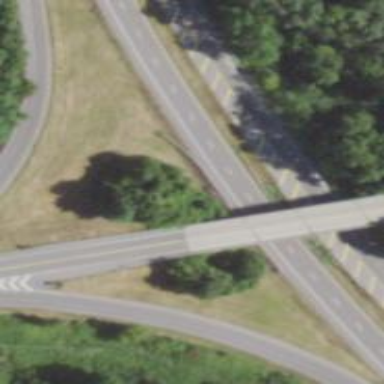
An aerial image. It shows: Primary link highway that goes over bridge.